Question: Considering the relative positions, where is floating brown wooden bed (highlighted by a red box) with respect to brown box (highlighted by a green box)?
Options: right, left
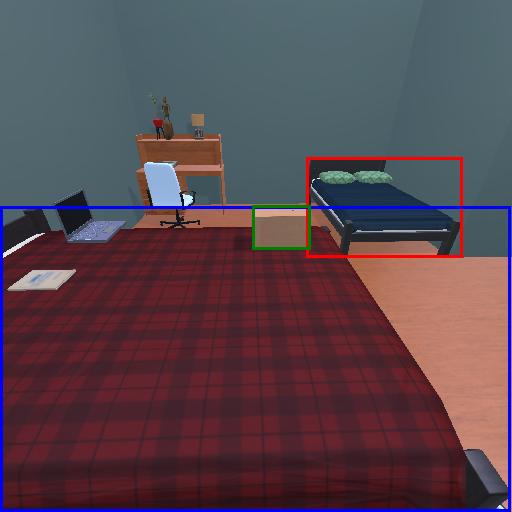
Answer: right